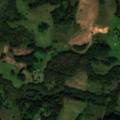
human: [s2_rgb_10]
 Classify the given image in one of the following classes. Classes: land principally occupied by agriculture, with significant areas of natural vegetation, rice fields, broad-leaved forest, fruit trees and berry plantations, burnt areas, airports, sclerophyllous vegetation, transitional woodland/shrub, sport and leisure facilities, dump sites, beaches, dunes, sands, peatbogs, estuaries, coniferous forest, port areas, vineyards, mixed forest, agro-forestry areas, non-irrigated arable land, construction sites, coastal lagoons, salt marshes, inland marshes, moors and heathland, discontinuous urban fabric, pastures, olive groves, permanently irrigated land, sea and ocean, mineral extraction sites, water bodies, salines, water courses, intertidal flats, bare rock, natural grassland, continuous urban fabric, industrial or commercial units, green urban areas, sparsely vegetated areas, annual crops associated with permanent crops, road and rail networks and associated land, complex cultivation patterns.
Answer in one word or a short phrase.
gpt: non-irrigated arable land, pastures, land principally occupied by agriculture, with significant areas of natural vegetation, mixed forest, transitional woodland/shrub